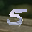
Label: 5